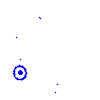
Particle: pion